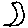
Label: moon